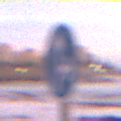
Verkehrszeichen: VorgeschriebeneFahrtrichtungGeradeausOderRechts
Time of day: SunriseSunset
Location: Outdoor (Urban)
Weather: PartlyCloudy
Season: NotSpecified
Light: Natural